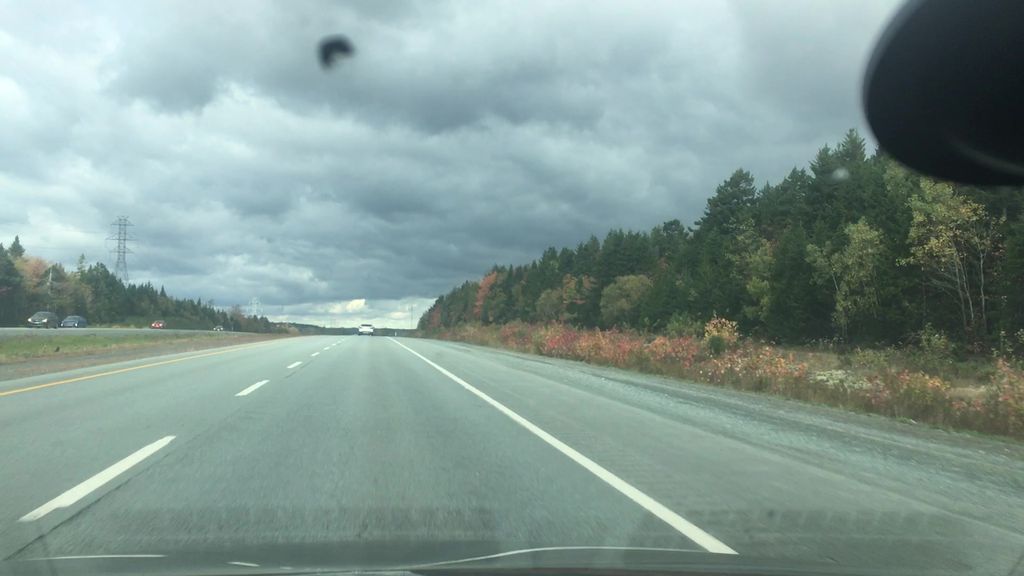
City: halifax